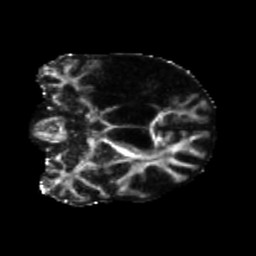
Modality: FA
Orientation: coronal
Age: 64
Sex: male
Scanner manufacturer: siemens
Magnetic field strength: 3 T
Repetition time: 5.25 s
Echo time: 0.08 s